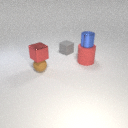
large red rubber cylinder behind small brown rubber sphere